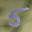
Label: 5